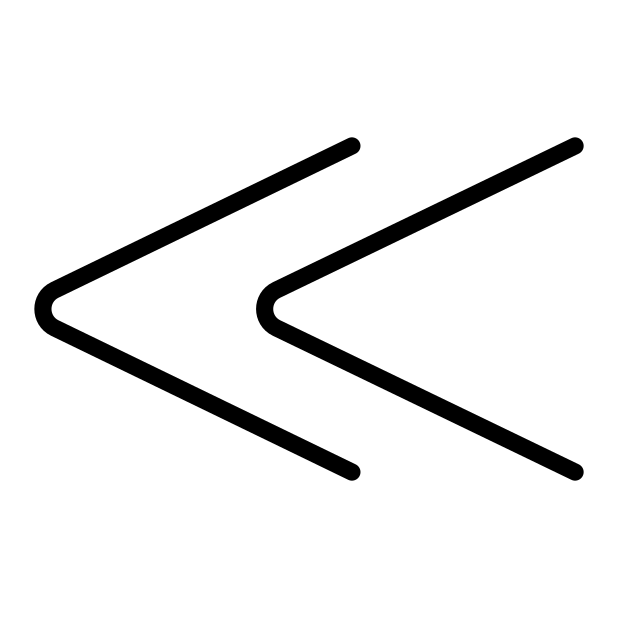
fast reverse button